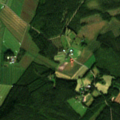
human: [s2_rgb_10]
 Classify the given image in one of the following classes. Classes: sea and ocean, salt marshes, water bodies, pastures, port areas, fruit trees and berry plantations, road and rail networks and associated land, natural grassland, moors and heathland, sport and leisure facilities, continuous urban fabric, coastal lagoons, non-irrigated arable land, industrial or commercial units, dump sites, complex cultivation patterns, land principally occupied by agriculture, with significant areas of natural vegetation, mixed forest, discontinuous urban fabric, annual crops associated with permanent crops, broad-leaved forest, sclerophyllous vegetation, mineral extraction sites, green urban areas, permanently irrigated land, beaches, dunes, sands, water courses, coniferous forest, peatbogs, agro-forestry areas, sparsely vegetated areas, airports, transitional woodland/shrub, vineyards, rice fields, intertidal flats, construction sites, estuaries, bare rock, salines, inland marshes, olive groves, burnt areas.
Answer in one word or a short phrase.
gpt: non-irrigated arable land, coniferous forest, mixed forest